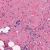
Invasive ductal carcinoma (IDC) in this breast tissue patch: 0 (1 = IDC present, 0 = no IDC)